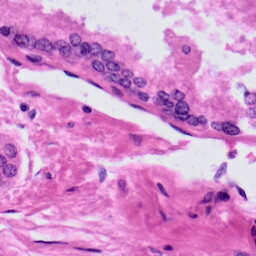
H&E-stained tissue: Prostate